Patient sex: F
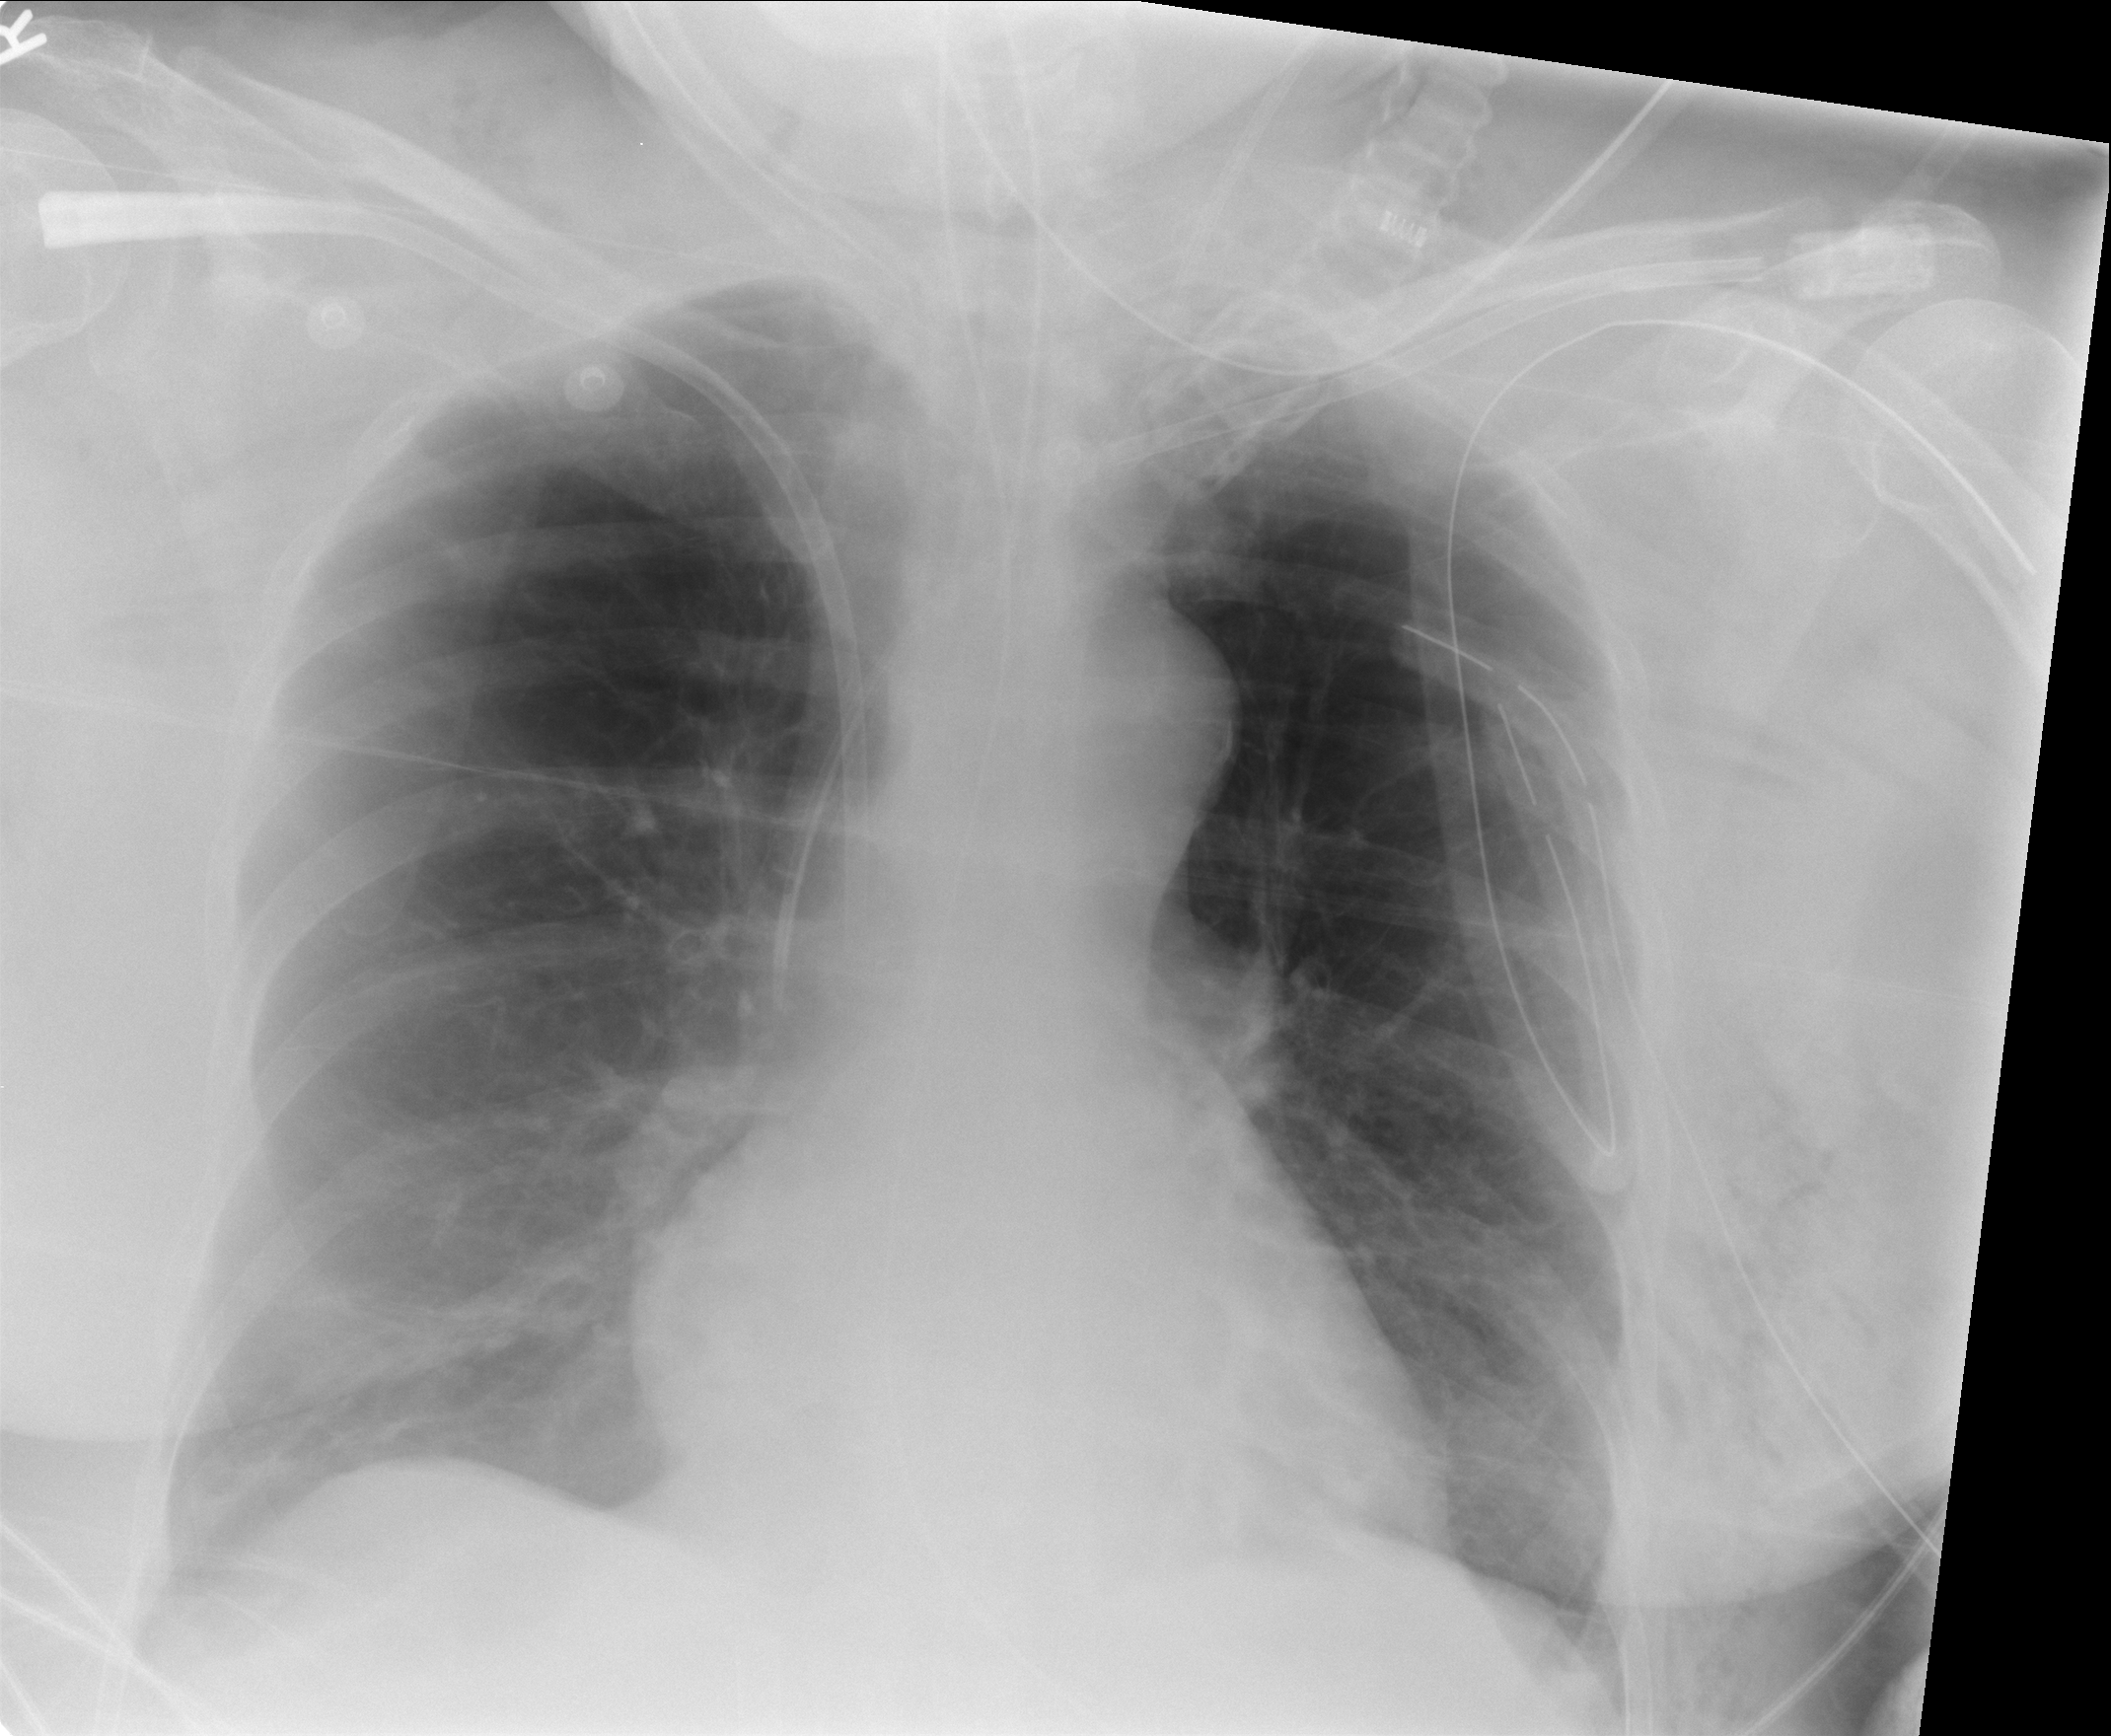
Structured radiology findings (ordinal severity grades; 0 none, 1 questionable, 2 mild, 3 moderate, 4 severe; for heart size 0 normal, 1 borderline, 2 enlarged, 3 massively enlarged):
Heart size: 0
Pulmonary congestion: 2
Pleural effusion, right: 0
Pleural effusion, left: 0
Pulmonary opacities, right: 0
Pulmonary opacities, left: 0
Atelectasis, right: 2
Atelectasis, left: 2